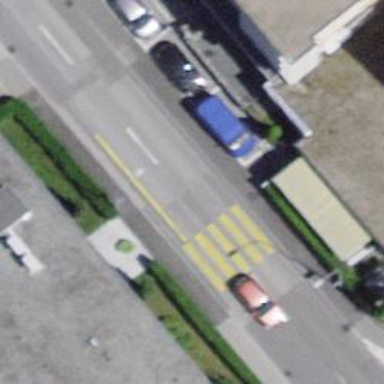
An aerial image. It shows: Zebra crossing on the road.